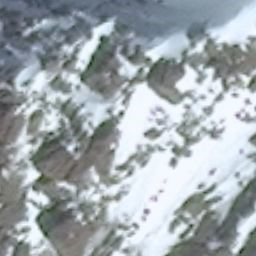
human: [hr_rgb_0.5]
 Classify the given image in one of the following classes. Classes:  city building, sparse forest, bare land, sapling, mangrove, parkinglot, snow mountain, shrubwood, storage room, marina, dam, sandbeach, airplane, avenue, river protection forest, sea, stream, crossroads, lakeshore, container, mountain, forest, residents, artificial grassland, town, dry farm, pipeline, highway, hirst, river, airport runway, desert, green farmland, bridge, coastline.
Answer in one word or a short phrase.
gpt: snow mountain